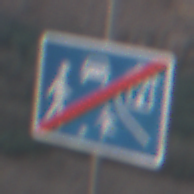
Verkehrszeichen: EndeVerkehrsberuhigterBereich
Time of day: SunriseSunset
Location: Outdoor (Nature)
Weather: Clear
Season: NotSpecified
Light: Natural